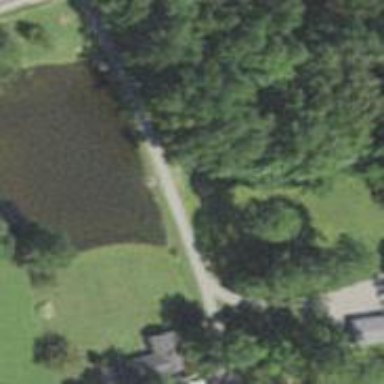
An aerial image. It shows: Pond with natural water.